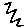
Label: zigzag